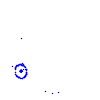
Particle: proton